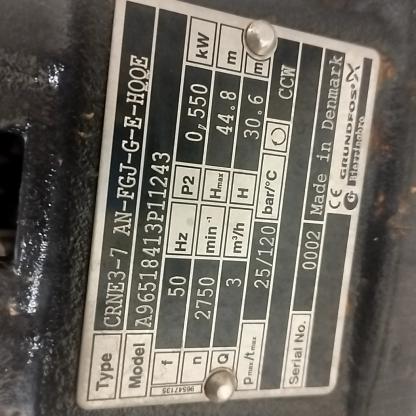
Klasa: tabliczka-znamionowa